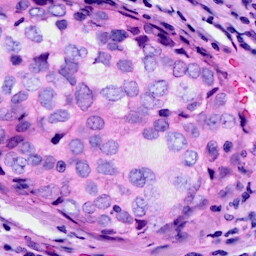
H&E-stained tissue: Breast